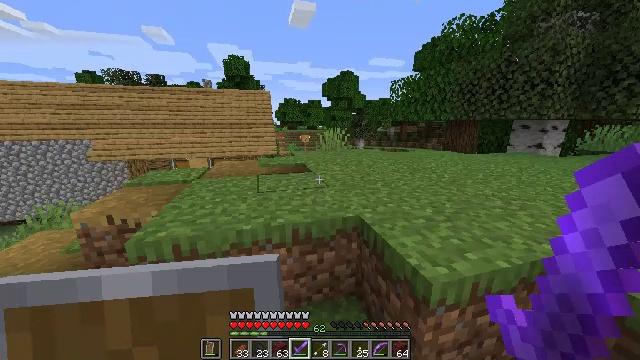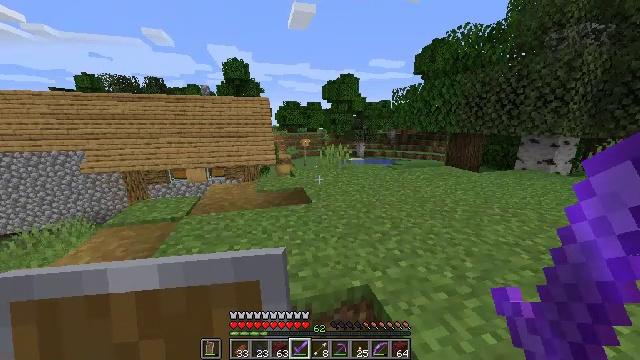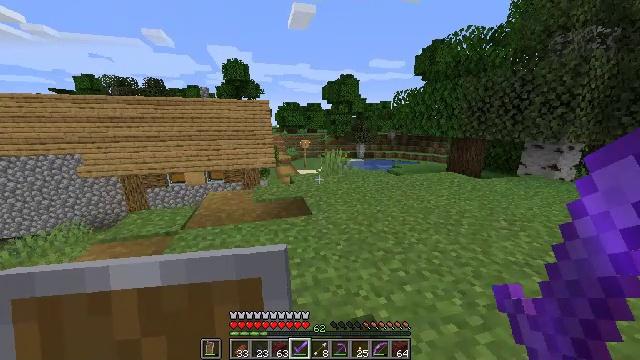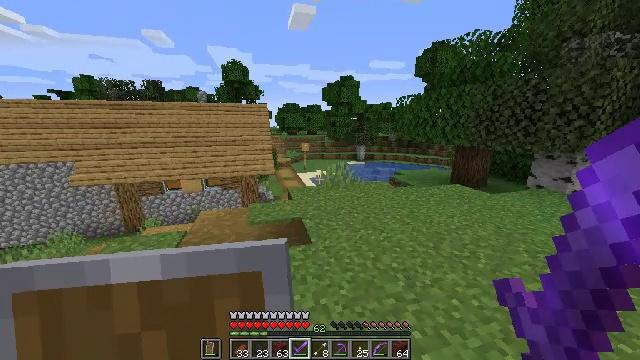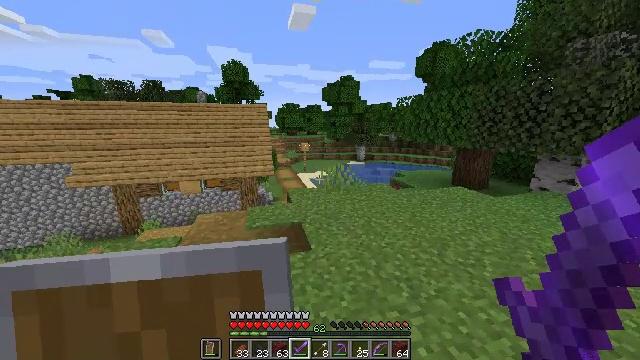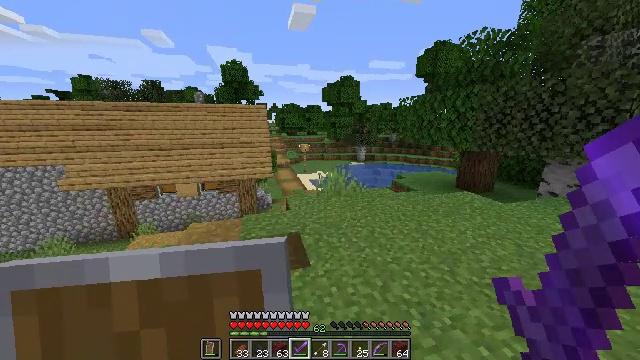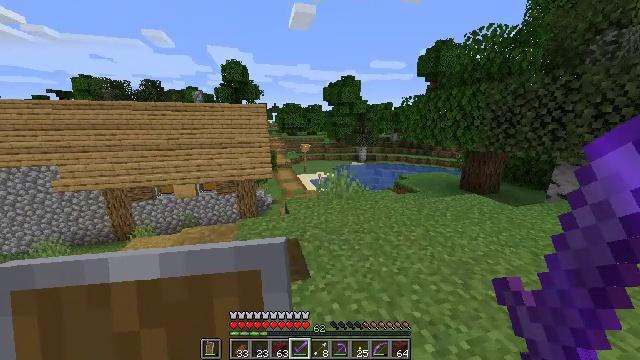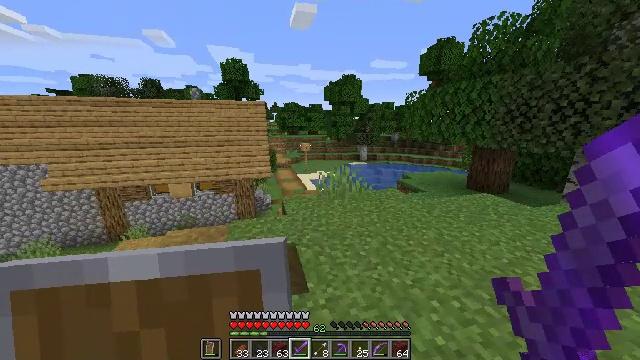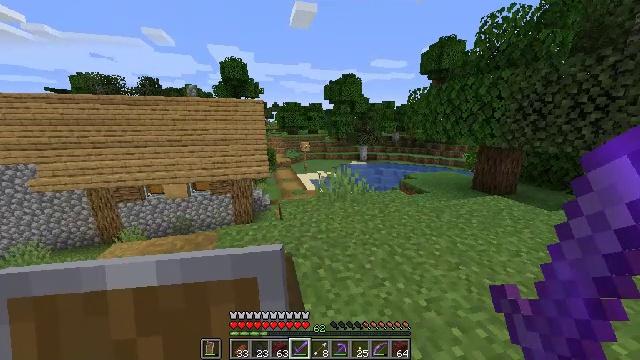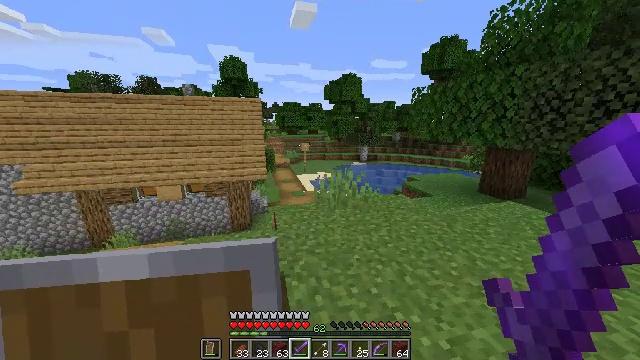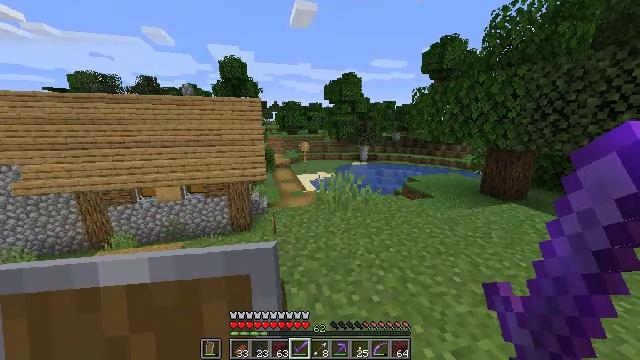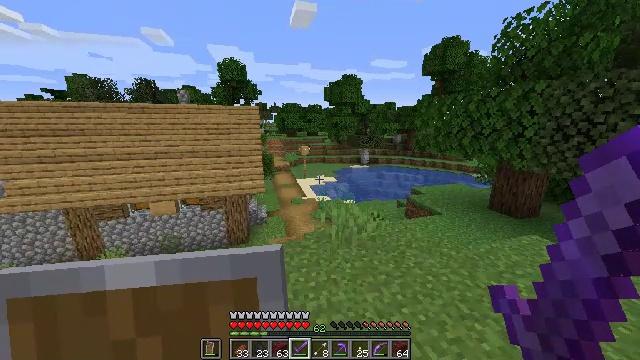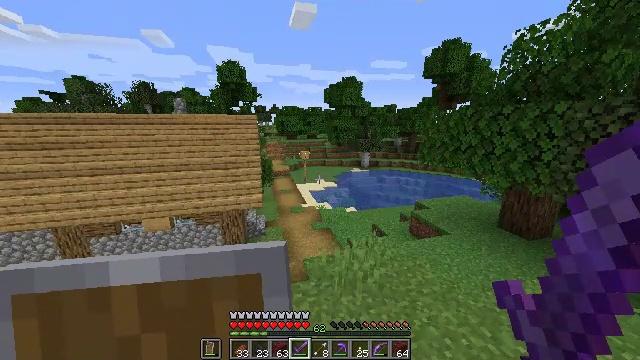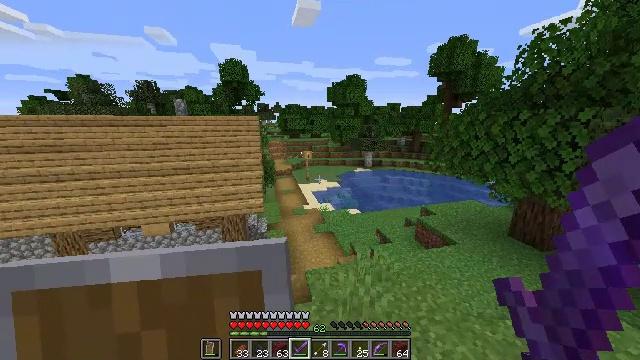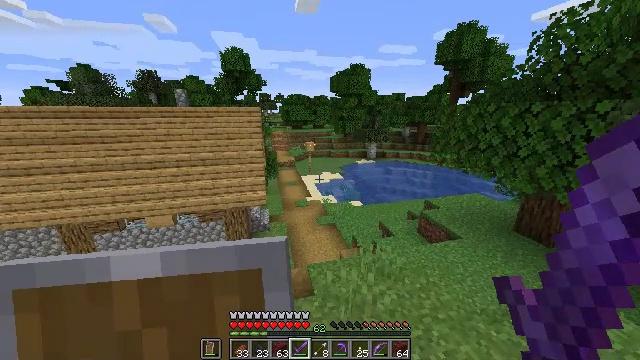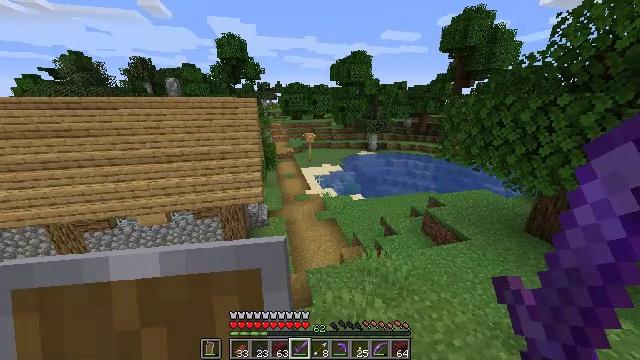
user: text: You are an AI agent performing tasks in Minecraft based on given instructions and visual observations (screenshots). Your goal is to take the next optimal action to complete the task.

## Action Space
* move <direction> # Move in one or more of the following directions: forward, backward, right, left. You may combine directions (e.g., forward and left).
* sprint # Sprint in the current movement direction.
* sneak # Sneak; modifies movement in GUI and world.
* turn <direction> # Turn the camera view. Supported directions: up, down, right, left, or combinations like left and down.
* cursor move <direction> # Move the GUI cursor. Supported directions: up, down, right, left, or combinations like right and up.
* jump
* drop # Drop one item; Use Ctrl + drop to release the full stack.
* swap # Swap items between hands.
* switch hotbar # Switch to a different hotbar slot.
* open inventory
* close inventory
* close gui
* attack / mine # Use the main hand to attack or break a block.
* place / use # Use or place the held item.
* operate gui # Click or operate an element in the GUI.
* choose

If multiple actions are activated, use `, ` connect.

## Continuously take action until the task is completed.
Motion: motion action
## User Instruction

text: Craft the ender eye using an ender pearl and blaze powder.
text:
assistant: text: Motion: move forward, jump
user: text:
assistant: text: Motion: move forward, jump
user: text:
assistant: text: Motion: move forward, jump
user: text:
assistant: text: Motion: move forward, jump
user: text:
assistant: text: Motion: move forward, jump
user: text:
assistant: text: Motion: move forward, jump
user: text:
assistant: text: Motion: move forward, jump
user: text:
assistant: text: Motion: move forward, jump
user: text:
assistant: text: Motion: move forward, jump
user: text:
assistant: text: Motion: move forward, jump
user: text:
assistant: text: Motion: move forward, jump
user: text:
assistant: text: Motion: move forward, jump
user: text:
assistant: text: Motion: move forward, jump
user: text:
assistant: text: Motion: move forward, turn down, jump
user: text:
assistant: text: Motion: move forward, turn down, jump
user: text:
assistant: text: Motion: move forward, turn down, jump
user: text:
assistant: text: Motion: move forward, turn down, jump
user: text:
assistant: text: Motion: move forward, turn down, jump
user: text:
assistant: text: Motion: move forward, turn down
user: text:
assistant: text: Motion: move forward, turn right and down
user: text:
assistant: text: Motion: move forward, turn down
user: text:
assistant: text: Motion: move forward, turn down
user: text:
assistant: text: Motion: move forward
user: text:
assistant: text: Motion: move forward
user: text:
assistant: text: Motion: move forward
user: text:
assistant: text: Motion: move forward
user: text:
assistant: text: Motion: move forward
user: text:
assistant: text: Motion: move forward
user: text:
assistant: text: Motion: move forward, turn left
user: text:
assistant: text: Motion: move forward, turn left